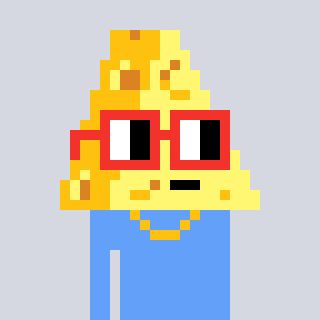
a pixel art character with square red glasses, a cheese-shaped head and a blue-colored body on a cool background